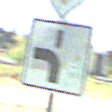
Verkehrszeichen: VerlaufVorfahrtsstrasse5
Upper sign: Vorfahrtsstrasse
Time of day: Midday
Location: Outdoor (Special)
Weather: PartlyCloudy
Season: NotSpecified
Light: Natural